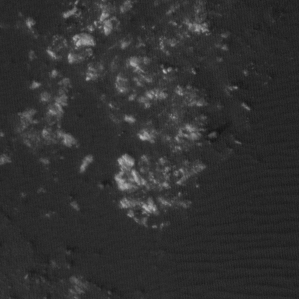
Label: non_frost